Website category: movie
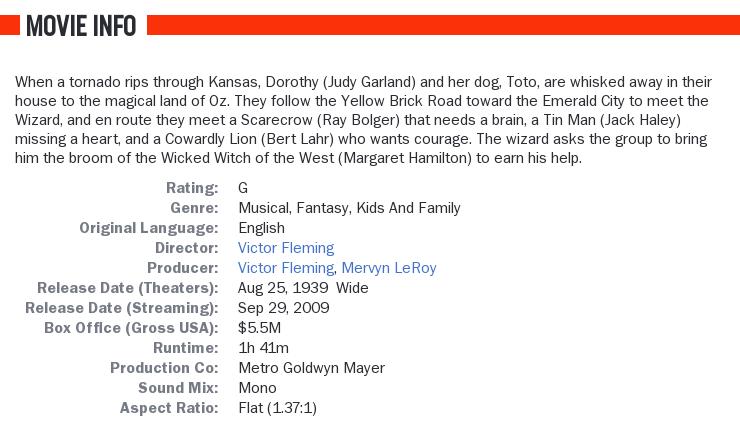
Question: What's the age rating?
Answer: G

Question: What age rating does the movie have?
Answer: G

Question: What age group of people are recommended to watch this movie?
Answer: G

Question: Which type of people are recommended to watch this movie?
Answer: G

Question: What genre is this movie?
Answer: musical, fantasy, kids and family

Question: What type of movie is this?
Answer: musical, fantasy, kids and family

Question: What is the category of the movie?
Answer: musical, fantasy, kids and family

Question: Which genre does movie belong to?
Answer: musical, fantasy, kids and family

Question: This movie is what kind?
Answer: musical, fantasy, kids and family

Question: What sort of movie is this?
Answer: musical, fantasy, kids and family

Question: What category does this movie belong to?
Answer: musical, fantasy, kids and family

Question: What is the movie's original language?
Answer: English

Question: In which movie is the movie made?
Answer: English

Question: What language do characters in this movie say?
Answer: English

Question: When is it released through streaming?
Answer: Sep 29, 2009

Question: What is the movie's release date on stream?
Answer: Sep 29, 2009

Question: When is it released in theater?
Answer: Aug 25, 1939 wide

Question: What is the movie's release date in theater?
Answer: Aug 25, 1939 wide

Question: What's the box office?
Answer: $5.5M

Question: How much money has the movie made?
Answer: $5.5M

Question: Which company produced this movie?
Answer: Metro Goldwyn Mayer

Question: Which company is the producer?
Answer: Metro Goldwyn Mayer

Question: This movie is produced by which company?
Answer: Metro Goldwyn Mayer

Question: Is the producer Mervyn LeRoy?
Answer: yes

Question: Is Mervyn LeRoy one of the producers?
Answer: yes

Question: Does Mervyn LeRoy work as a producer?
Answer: yes

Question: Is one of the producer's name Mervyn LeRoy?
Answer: yes

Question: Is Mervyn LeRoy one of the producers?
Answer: yes

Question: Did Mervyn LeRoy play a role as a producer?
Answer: yes

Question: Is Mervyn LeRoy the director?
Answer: no

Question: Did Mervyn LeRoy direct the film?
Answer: no

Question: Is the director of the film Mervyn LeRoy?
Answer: no

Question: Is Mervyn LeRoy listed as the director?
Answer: no

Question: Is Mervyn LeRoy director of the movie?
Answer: no

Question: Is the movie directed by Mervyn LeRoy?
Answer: no

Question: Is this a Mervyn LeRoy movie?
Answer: no

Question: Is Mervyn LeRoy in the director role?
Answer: no

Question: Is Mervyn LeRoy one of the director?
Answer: no

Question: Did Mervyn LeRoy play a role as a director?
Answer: no